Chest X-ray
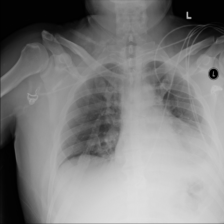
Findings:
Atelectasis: positive
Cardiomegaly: negative
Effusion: positive
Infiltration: negative
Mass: negative
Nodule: negative
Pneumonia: negative
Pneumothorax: negative
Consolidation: negative
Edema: negative
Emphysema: negative
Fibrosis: negative
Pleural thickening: negative
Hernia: negative